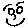
Label: smiley face